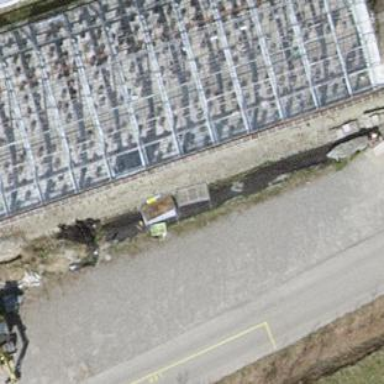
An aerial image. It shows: Greenhouse.